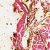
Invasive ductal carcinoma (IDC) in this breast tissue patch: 0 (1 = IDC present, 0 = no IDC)